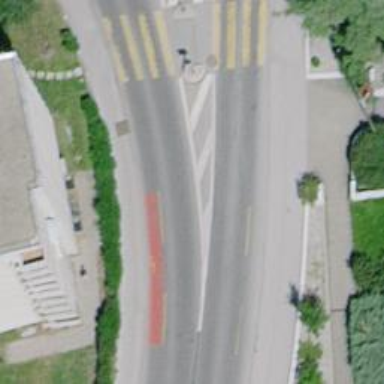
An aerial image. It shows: Tertiary road with asphalt surface and cycle lane.